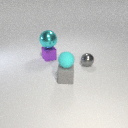
large cyan metal sphere to the left of small cyan rubber sphere